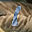
Label: 1